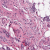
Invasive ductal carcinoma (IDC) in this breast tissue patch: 1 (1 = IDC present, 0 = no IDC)